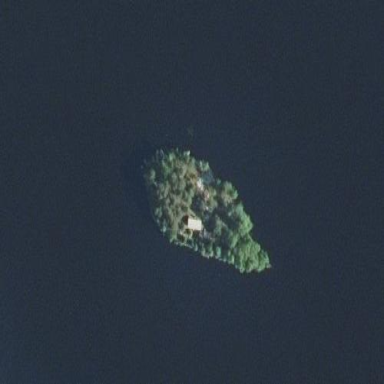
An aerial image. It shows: Islet.